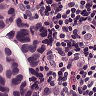
Metastatic tissue present: yes